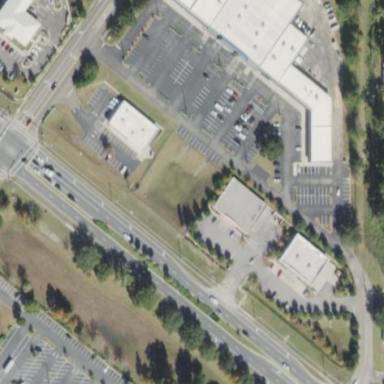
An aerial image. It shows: Paved parking area.